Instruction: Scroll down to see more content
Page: traveler
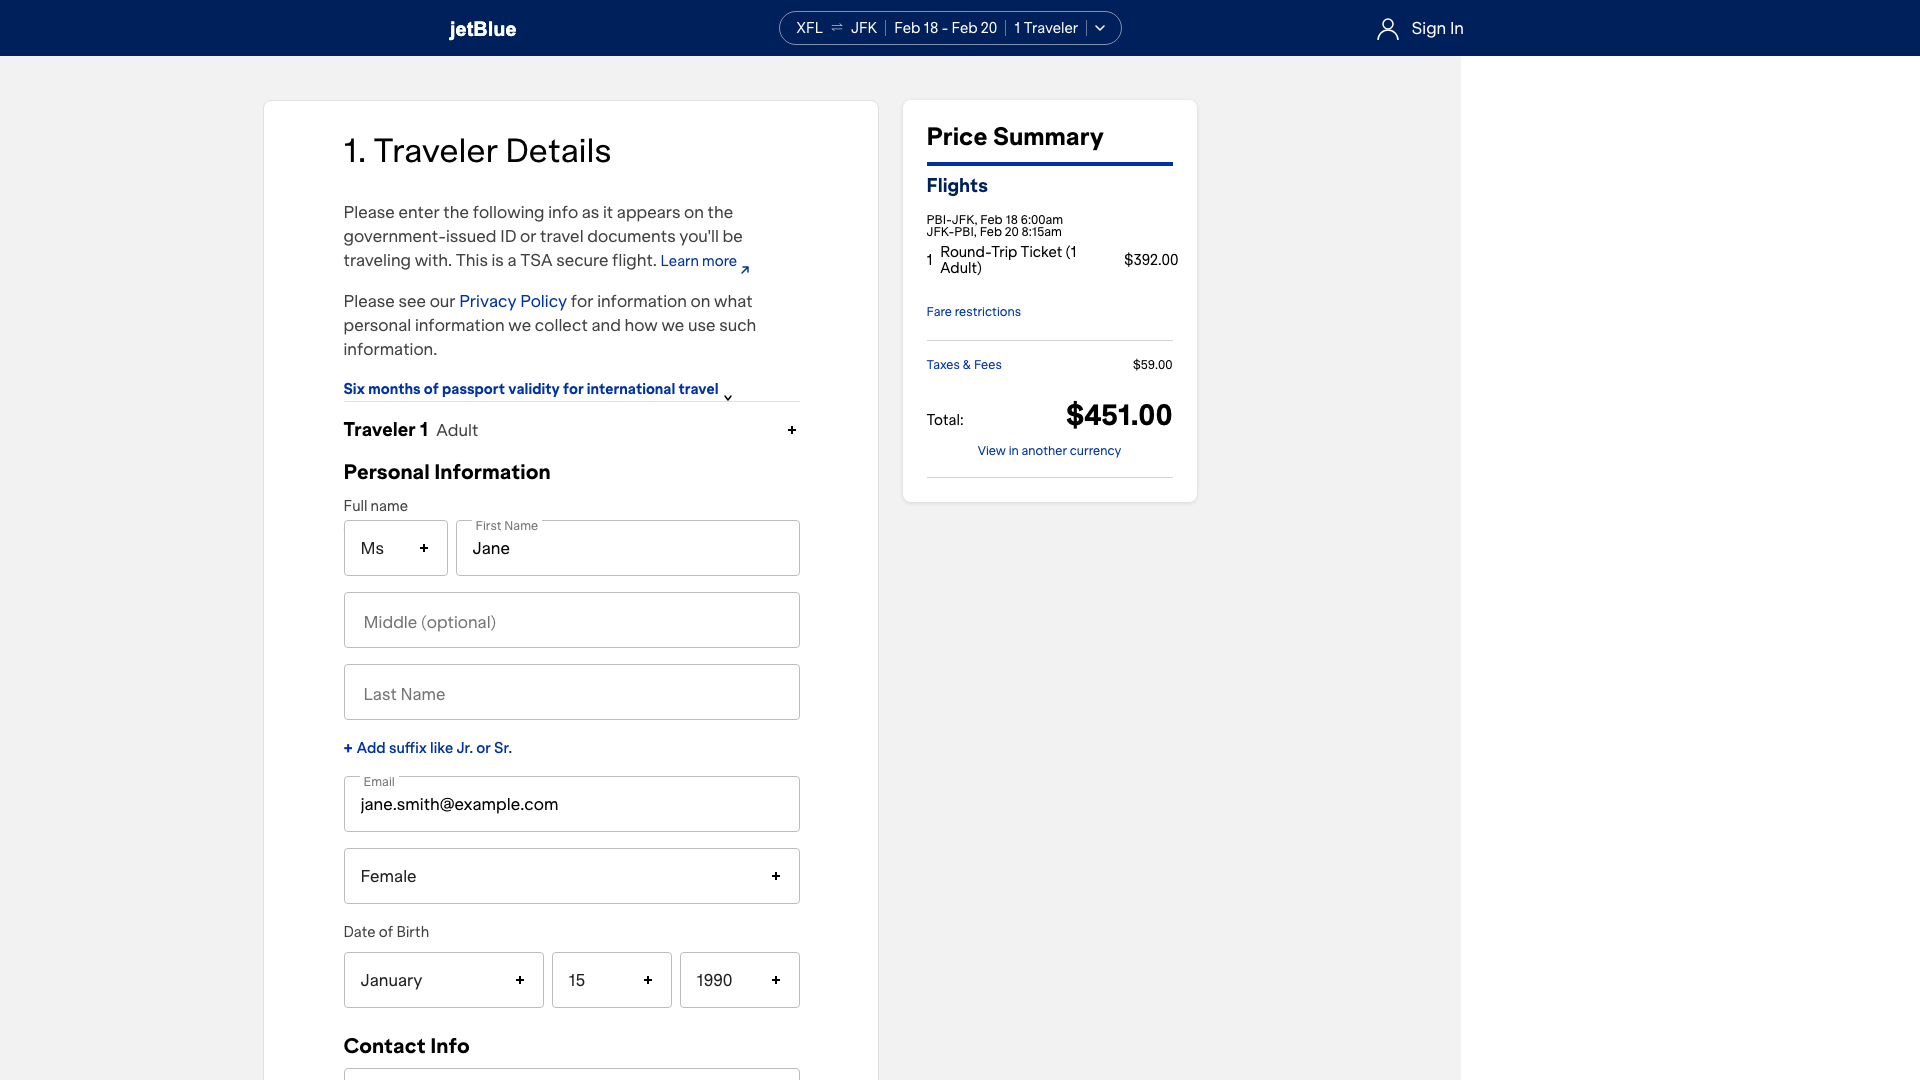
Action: scroll